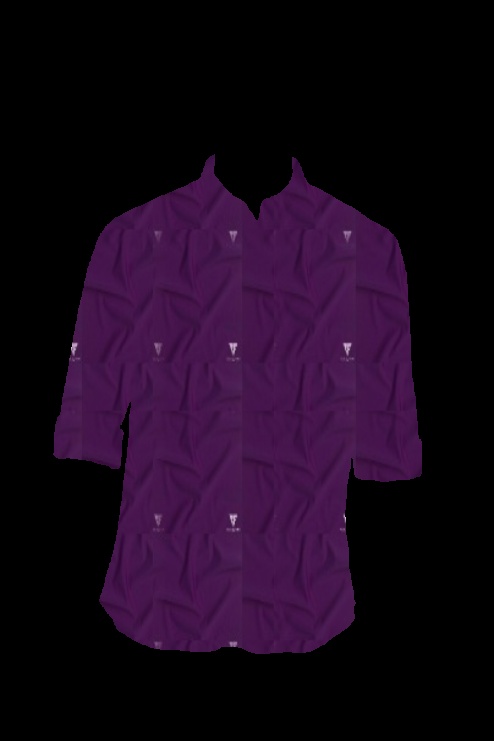
purple vanderbilt button up tee